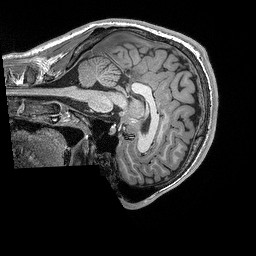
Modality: T1w
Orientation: sagittal
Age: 20
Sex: male
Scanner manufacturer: siemens
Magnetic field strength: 3 T
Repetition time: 2.3 s
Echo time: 0.00298 s